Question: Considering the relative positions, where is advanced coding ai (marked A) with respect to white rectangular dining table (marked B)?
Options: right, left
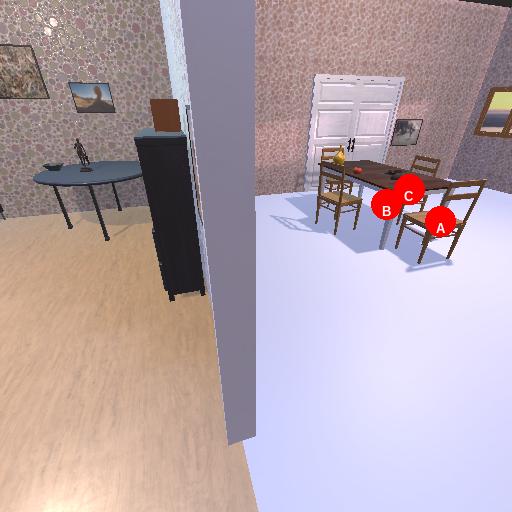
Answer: right